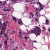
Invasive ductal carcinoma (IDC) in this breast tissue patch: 0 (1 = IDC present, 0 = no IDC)